The plot shows how the frequency content of a bearing vibration signal evolves over time (STFT spectrogram). What is the most likely bearing condition (normal, inner_race, outer_race, ball)?
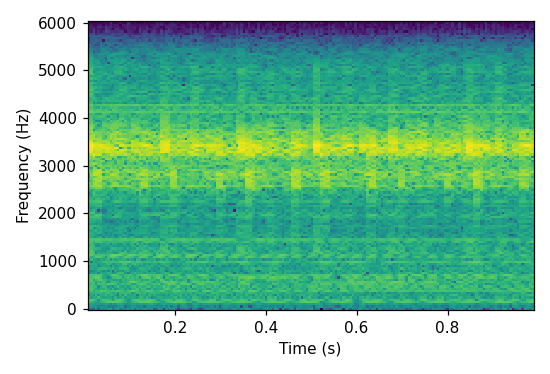
Answer: outer_race